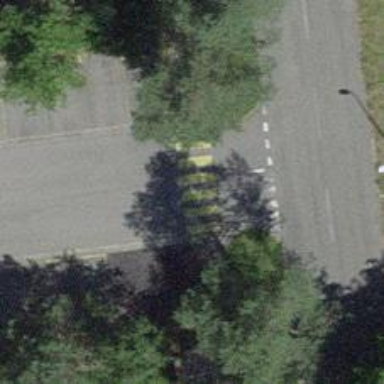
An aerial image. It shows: Uncontrolled zebra crossing on the road.